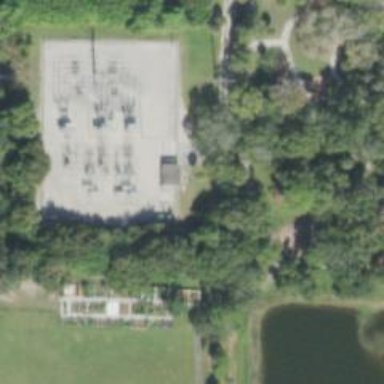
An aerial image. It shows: Outdoor distribution substation.